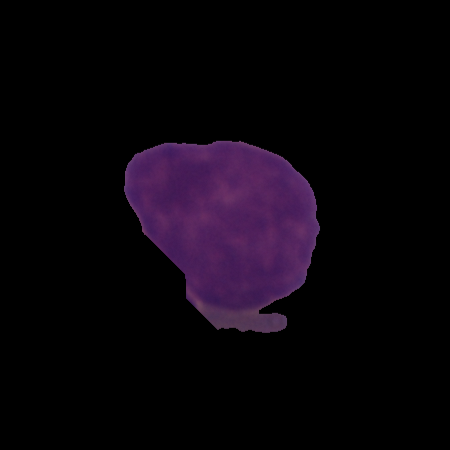
Label: cancer